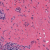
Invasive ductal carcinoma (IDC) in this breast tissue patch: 0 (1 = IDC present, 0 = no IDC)